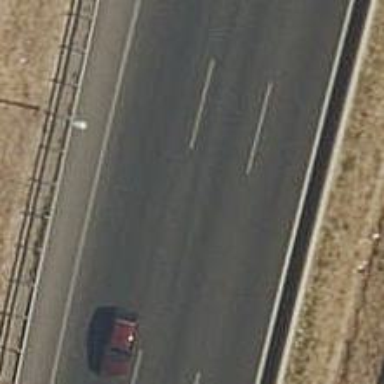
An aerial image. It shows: Asphalt motorway.